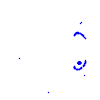
Particle: kaon